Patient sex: M
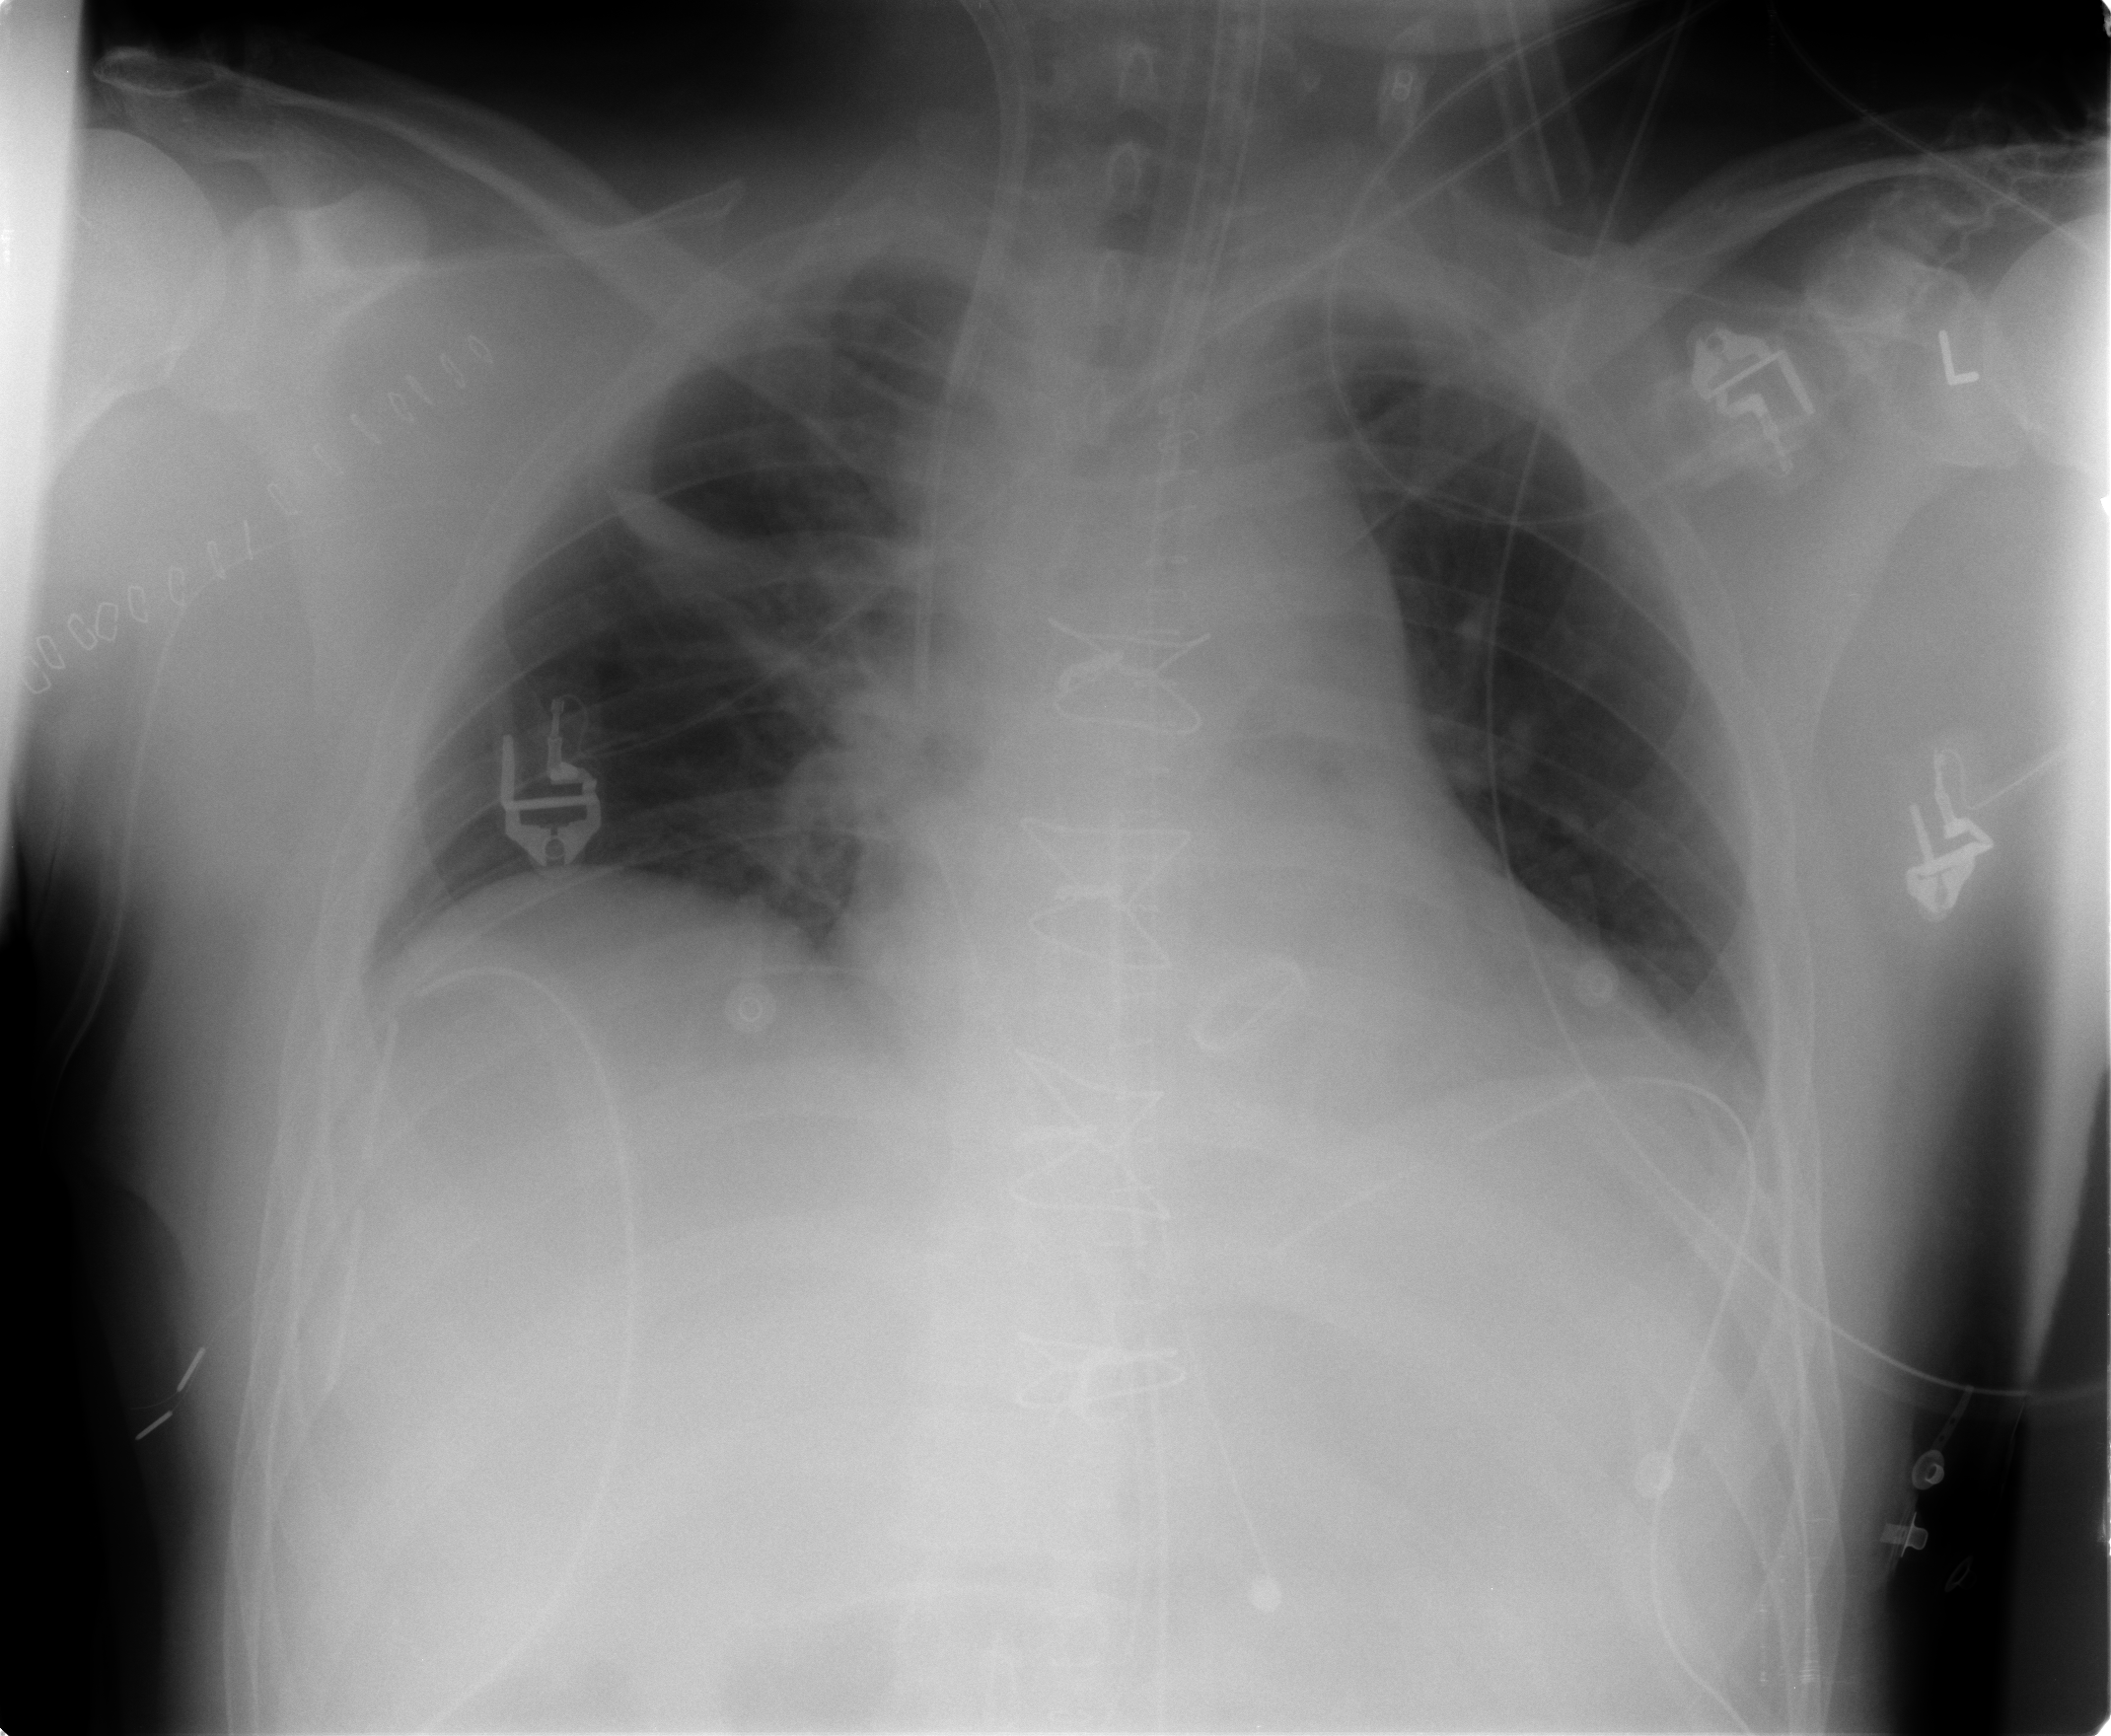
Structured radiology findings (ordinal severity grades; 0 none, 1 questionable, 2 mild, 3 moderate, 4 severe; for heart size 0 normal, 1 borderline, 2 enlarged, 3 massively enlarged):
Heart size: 2
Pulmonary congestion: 2
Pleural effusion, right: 0
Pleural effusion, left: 0
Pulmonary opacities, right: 0
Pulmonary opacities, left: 0
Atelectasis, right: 3
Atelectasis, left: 0